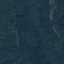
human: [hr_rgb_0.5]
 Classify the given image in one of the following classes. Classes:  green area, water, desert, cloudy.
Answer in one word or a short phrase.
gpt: green area